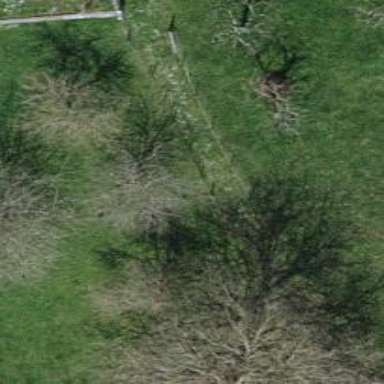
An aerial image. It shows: Beautiful tree in nature.